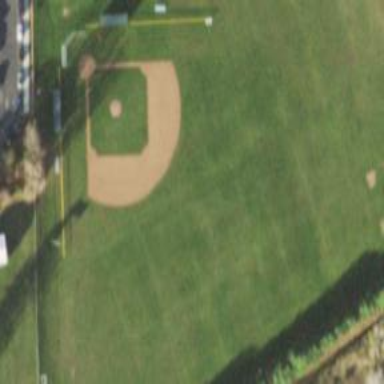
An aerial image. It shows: Baseball pitch for leisure land.